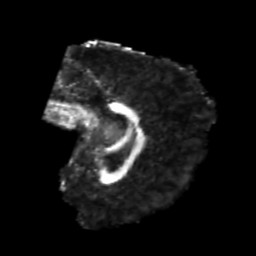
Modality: FA
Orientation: sagittal
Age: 20
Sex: male
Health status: healthy
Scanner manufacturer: philips
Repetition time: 7.391 s
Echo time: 0.08599 s